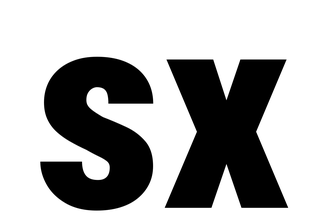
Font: Roboto_Condensed_Black